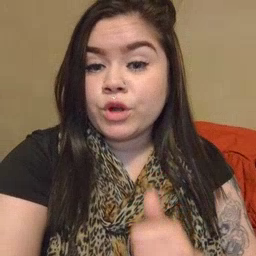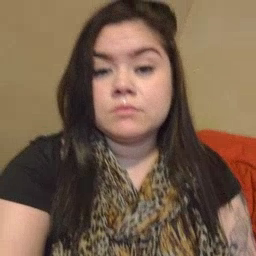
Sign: every